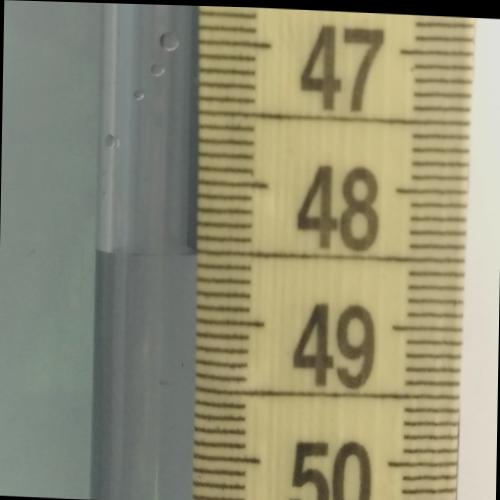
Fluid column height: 48.5 cm